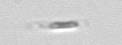
Label: Bacillariophyceae